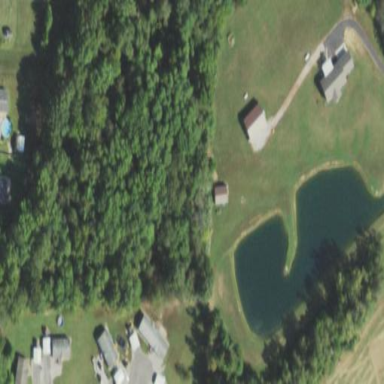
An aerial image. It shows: Peaceful pond surrounded by nature.